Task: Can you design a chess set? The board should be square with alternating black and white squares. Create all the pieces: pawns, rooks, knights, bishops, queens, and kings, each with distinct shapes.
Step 1485:
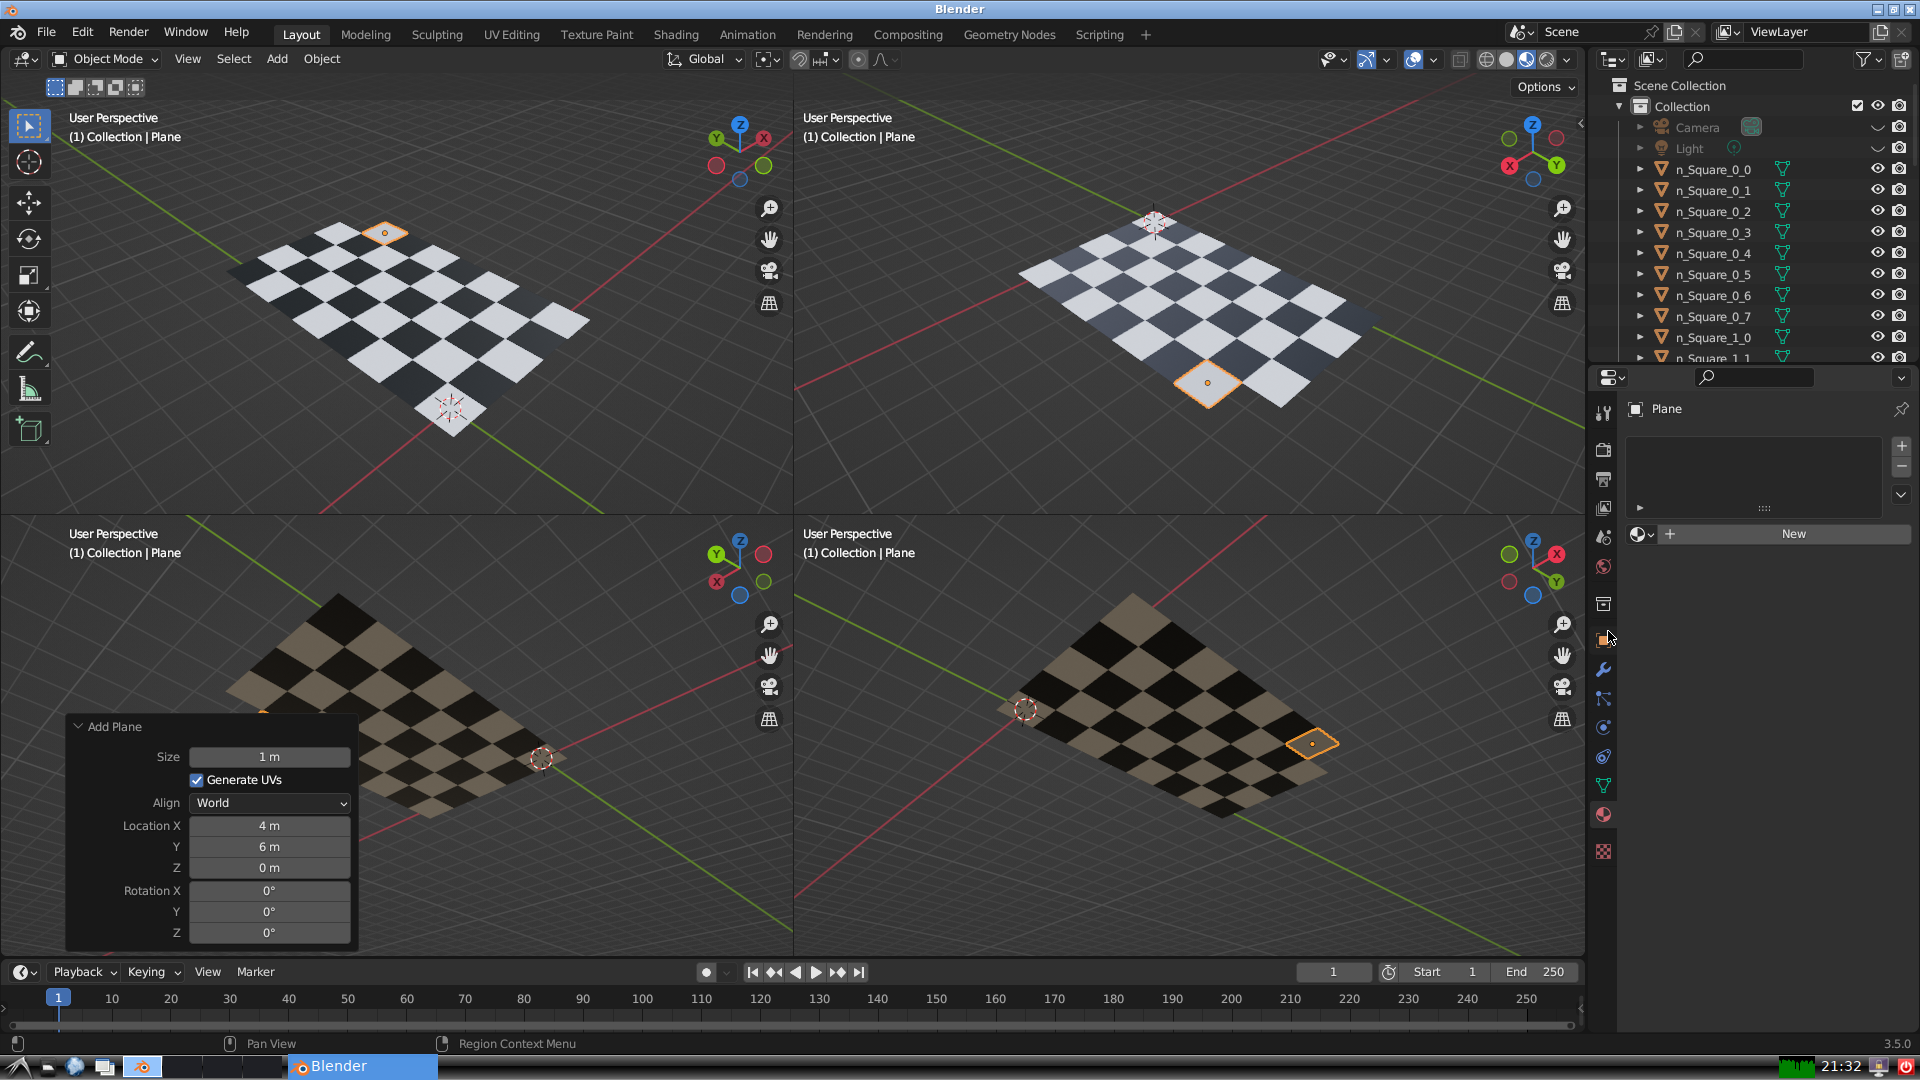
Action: click: no